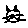
Label: cat